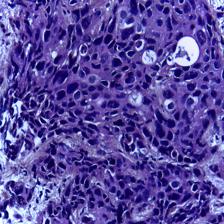
Diagnosis: OSCC